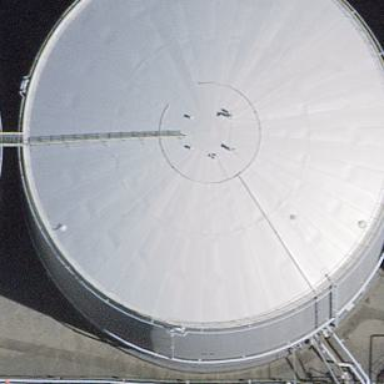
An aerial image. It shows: Building with storage tank.